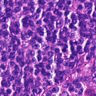
Metastatic tissue present: no